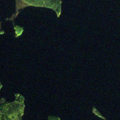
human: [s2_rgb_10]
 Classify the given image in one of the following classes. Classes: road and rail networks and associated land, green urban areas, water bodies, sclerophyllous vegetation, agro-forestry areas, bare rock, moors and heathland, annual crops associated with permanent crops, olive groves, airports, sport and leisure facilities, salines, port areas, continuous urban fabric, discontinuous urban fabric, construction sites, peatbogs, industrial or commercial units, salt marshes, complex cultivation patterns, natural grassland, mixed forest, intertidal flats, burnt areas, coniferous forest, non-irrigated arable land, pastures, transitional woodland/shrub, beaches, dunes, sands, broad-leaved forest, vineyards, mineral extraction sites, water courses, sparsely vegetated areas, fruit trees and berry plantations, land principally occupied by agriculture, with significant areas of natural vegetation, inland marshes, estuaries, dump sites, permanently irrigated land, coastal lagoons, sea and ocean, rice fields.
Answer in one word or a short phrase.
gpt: coniferous forest, mixed forest, water bodies